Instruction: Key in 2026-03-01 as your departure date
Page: home
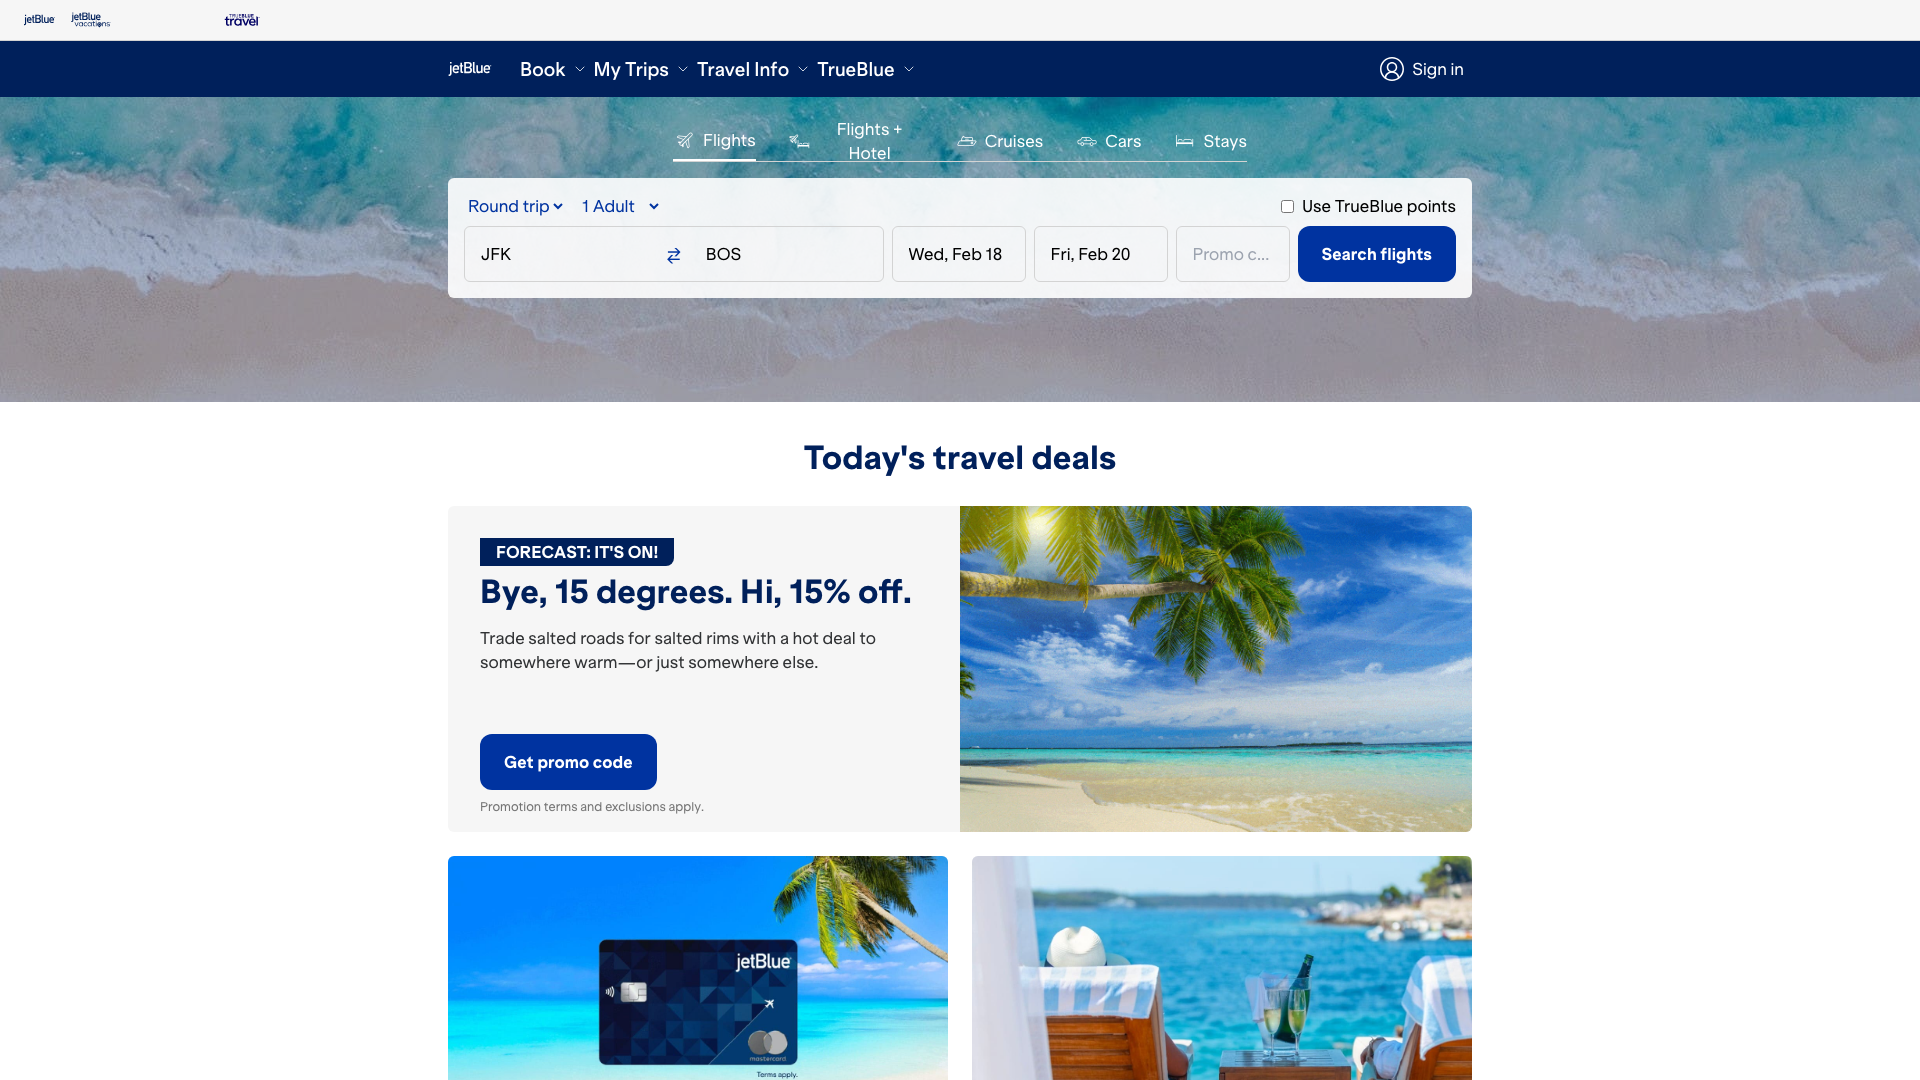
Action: type